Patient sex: M
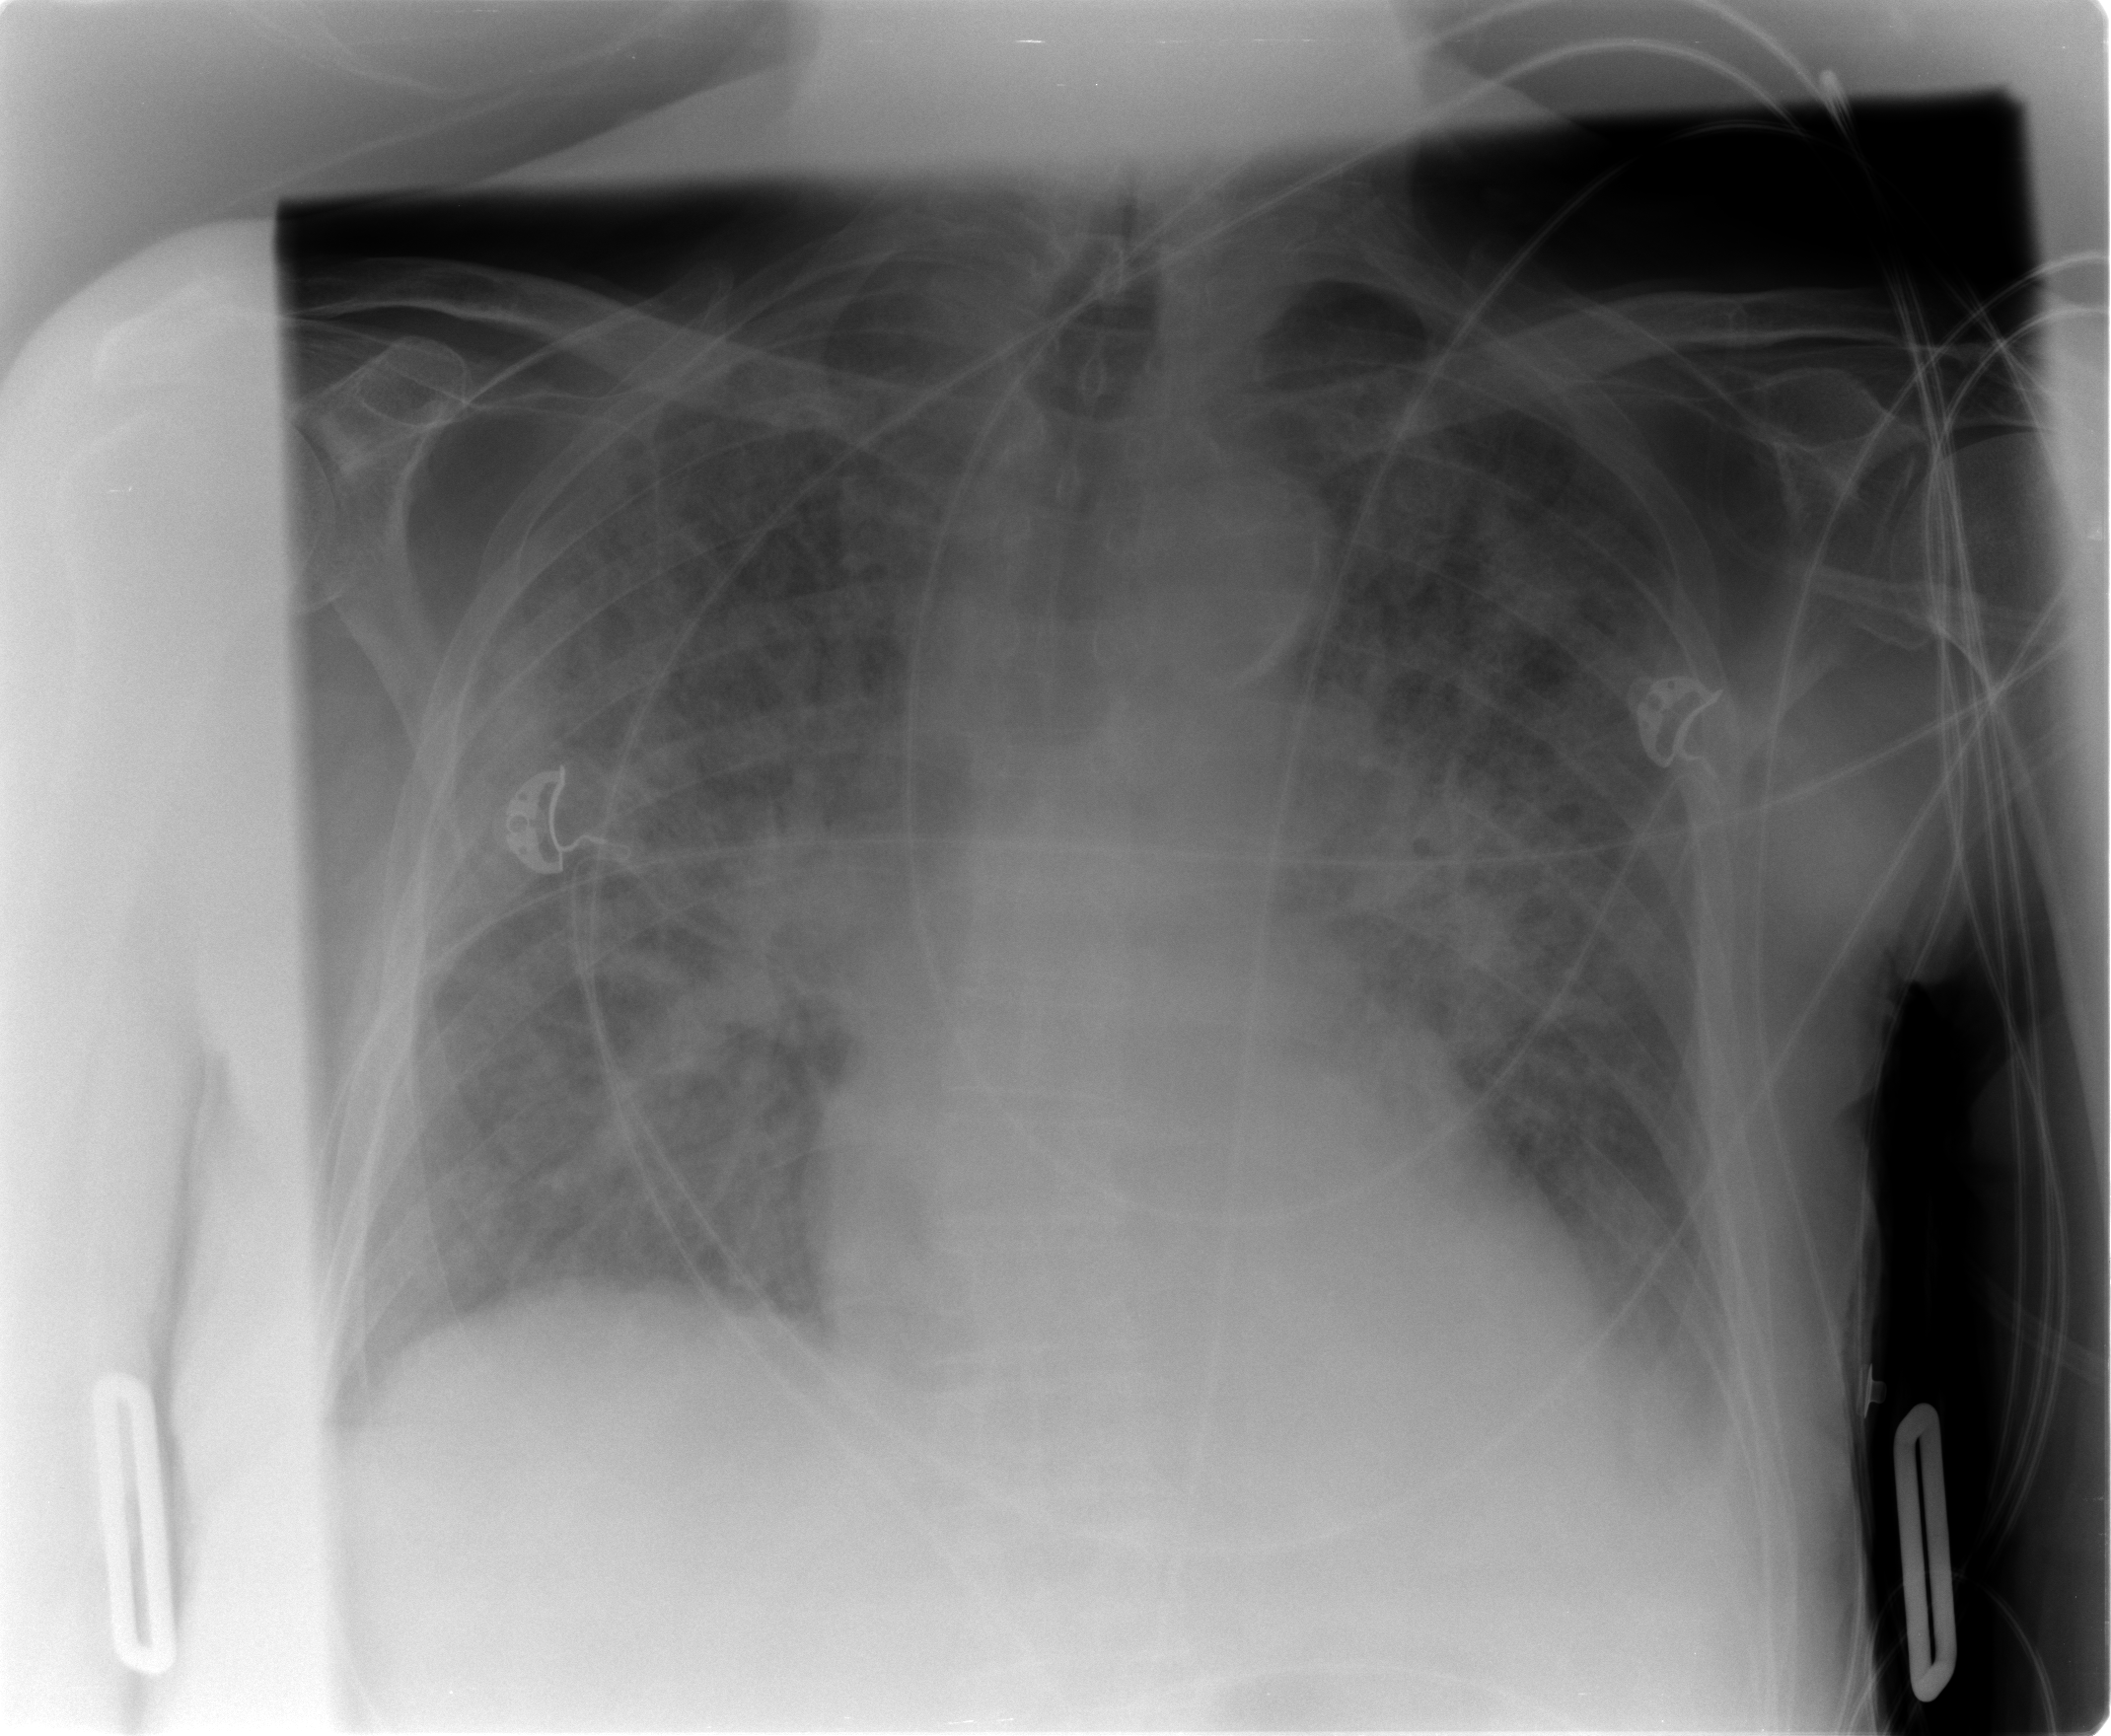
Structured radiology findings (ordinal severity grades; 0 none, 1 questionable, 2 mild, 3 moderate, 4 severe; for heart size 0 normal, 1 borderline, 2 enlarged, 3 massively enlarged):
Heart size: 0
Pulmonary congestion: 3
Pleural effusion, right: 2
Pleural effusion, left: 2
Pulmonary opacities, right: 3
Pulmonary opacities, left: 3
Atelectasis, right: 2
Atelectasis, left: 2